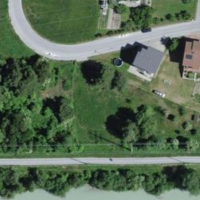
EUNIS habitat code: 54
Species observed at this site:
Passer domesticus
Humulus lupulus
Turdus viscivorus
Passer montanus
Chelidonium majus
Carduelis carduelis